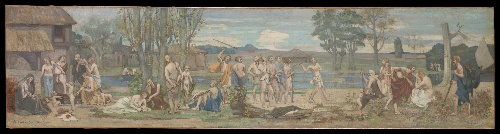
Title: Ludus pro patria (Patriotic Games)
Artist: Pierre Puvis de Chavannes
Artist bio: French, Lyons 1824–1898 Paris
Date: ca. 1883–89
Object type: Painting
Classification: Paintings
Medium: Oil on canvas
Dimensions: 13 1/8 x 52 7/8 in. (33.3 x 134.3 cm)
Department: European Paintings
Credit line: Gift of Mrs. Harry Payne Bingham, 1958
Accession year: 1958
Repository: Metropolitan Museum of Art, New York, NY
Tags: Men|Female Nudes|Sports|Landscapes|Athletes